Question: I have 4 tables.
'''
server : serial_number{PK}, host_name
printer : serial_number{PK}, host_name
VM : host_name{PK}
ip_address : host_name{PK}, ip_address{PK} (composite key)
'''
server, printer and VM tables one-to-many ip_address tables.
I link them up by host_name.
Is this correct?
To make my question more clear, what I have now is
> server 1--------* ip_address
printer 1--------* ip_address
VM 1--------* ip_address
host_name of each table will be different.

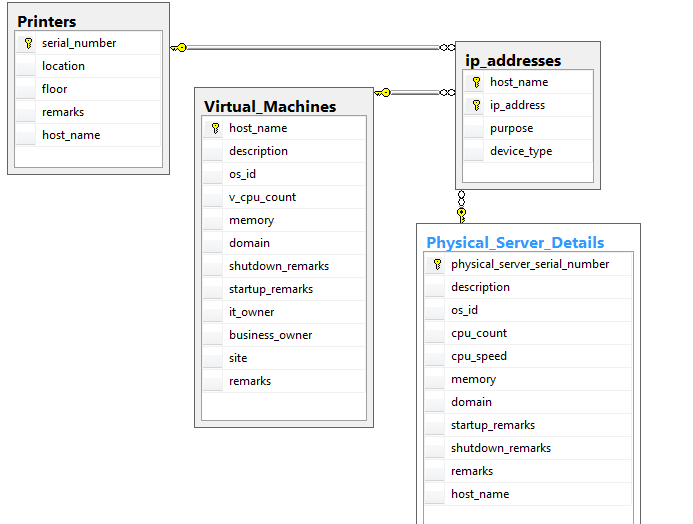
Answer: As server and printer tables have same structure, I would suggest to have a single table to store the host name with hardware_type column to distinguish the hardware. We can have another table to store the mapping of device type and device name.
Also, if vm table has the same structure (?) we can merge that table too in the master table.
Structure of ip_address can be altered based on whether host name can be unique or not. Need to have the full structures to elaborate more.